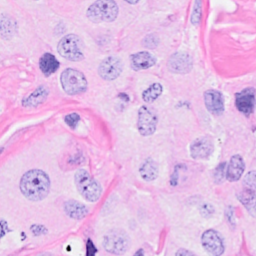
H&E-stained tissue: Breast